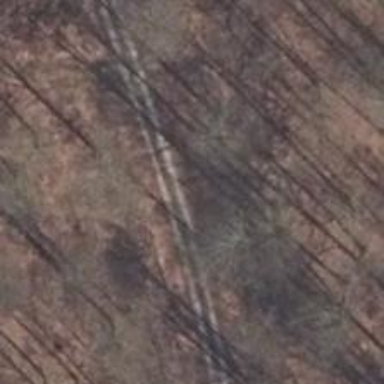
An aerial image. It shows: Track road with grade3 tracktype.